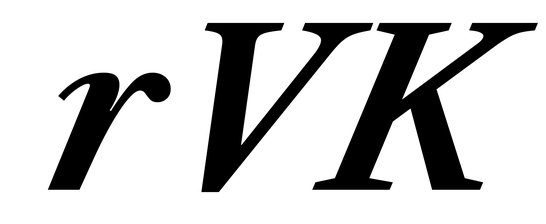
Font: LibreCaslonText-Italic_Bold_Italic